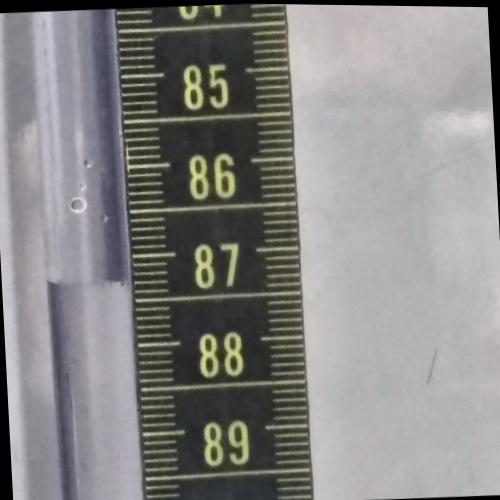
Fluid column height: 87.3 cm